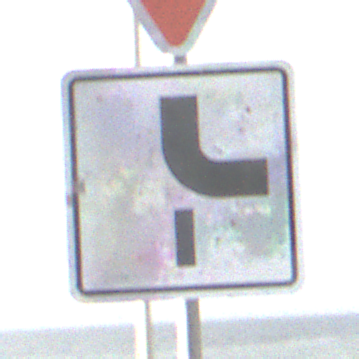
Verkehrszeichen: VerlaufVorfahrtsstrasse10
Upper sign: VorfahrtGewaehren
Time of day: MorningAfternoon
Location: Outdoor (Suburban)
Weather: PartlyCloudy
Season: NotSpecified
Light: Natural